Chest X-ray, PA view. Patient: 71 years old, sex F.
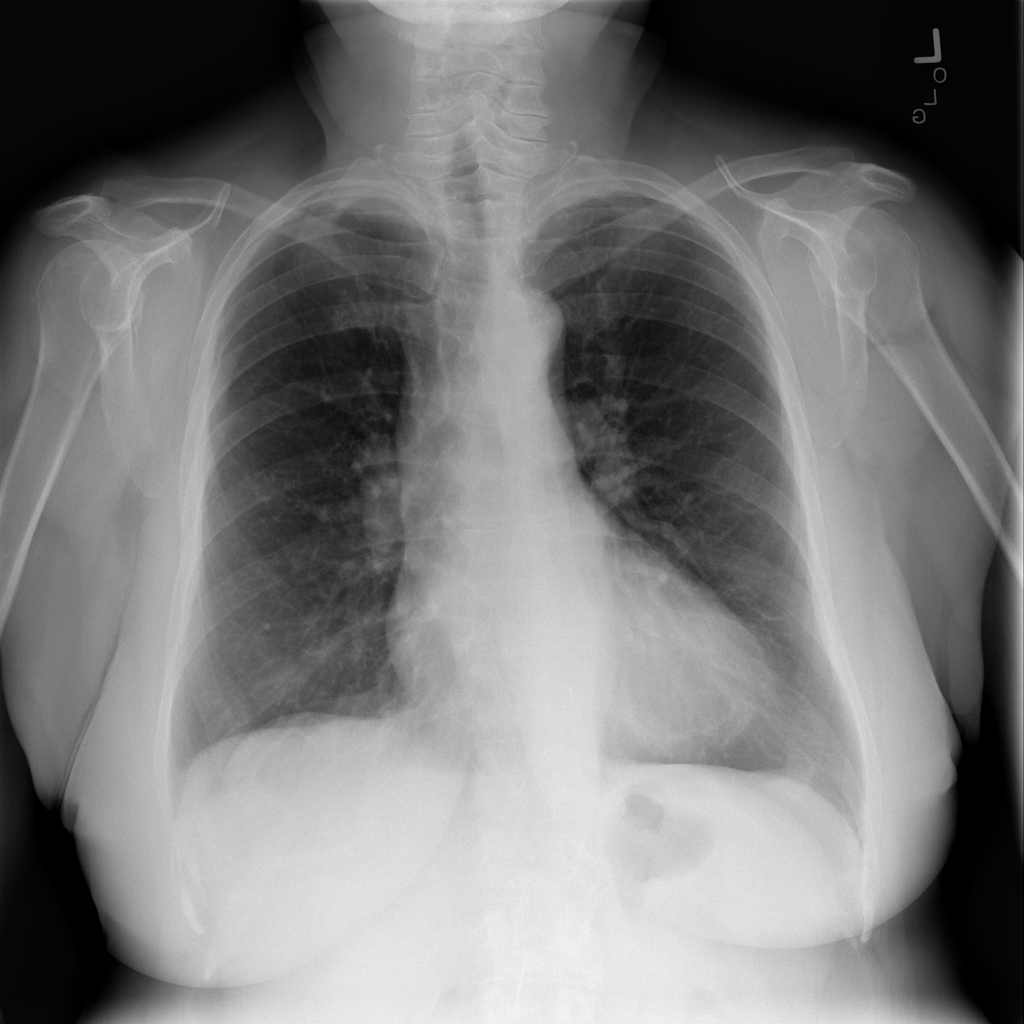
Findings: No Finding